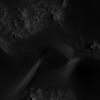
Atmospheric dust classification: not_dusty